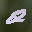
Label: 2